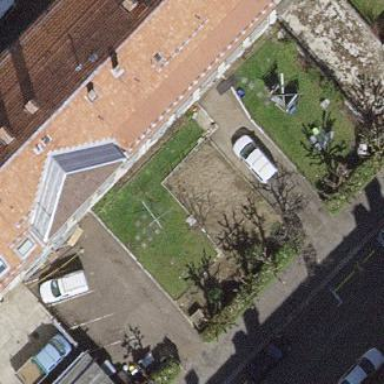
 designed for leisure activities on land."